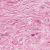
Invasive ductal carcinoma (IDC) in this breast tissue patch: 0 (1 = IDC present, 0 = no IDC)